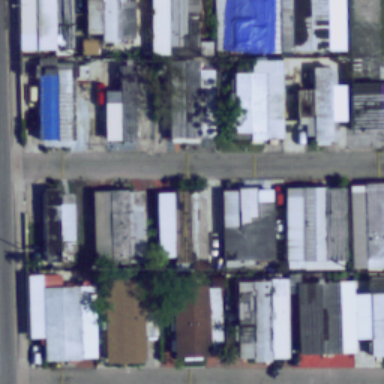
Many mobile homes arranged in lines in the mobile home park .